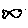
Label: fish